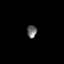
Tissue: lung
Cell type: Pericytes
Senescence score: 0.6189
Nuclear area (px): 121
Mean DAPI intensity: 106.669